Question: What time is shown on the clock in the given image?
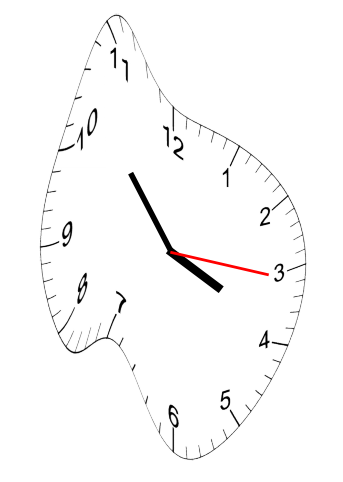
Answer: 03:53:16